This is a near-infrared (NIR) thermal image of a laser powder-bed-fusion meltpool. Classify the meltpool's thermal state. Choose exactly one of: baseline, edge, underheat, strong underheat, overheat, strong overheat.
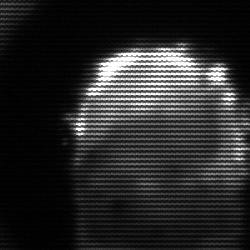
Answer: baseline